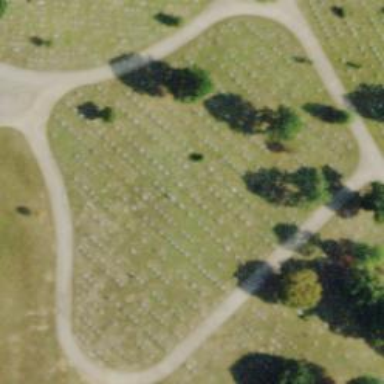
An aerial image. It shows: Sector in the cemetery.